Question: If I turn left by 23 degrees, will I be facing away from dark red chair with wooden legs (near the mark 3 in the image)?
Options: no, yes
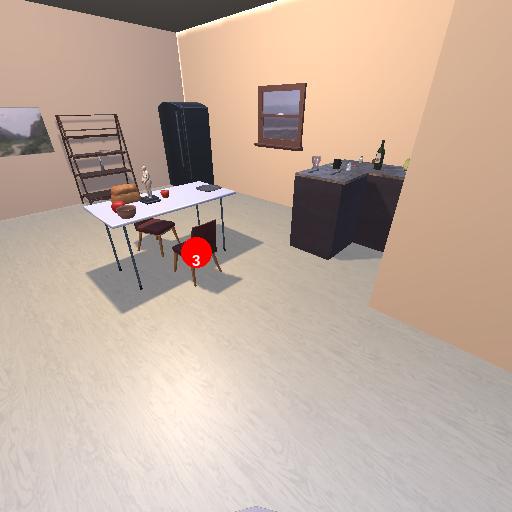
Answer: no